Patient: sex F, age 83
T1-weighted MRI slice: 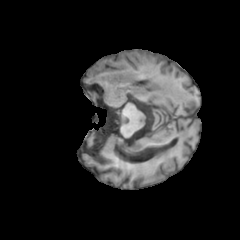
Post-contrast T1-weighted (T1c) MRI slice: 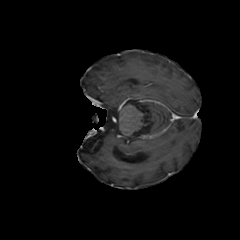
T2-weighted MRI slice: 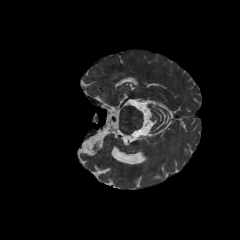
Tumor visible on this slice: yes
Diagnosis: Glioblastoma, IDH-wildtype
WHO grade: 4